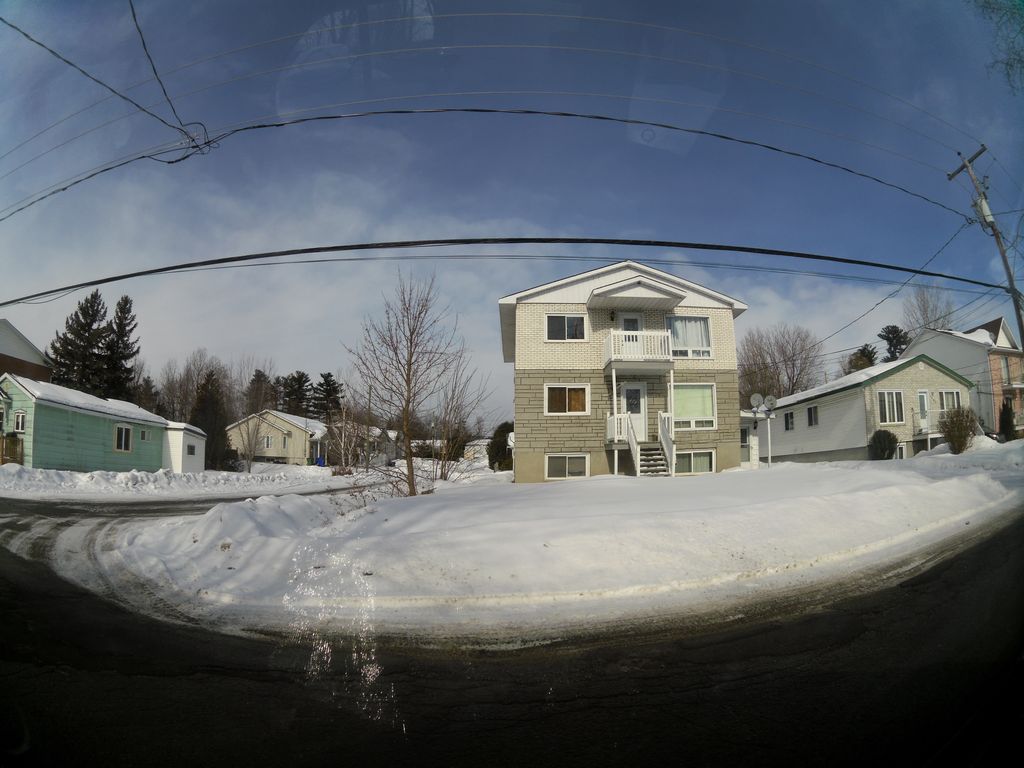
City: ottawa-gatineau